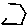
Label: hexagon